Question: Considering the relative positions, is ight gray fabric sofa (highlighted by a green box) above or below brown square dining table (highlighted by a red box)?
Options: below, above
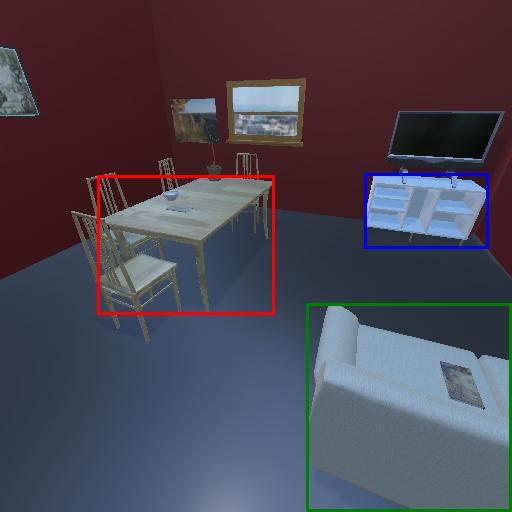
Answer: below